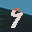
Label: 9